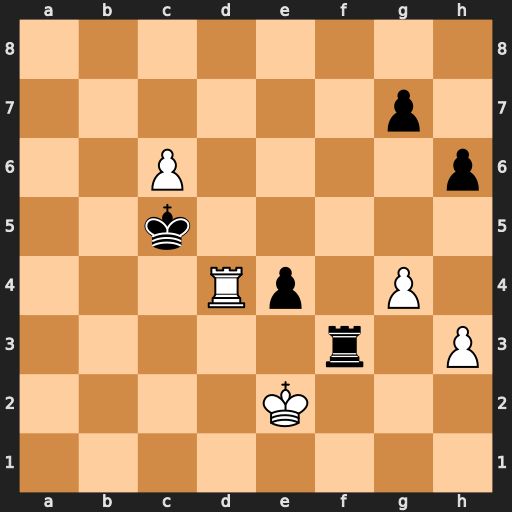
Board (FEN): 8/6p1/2P4p/2k5/3Rp1P1/5r1P/4K3/8
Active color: w
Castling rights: -
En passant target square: -
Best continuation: c7 Kxd4 c8=Q